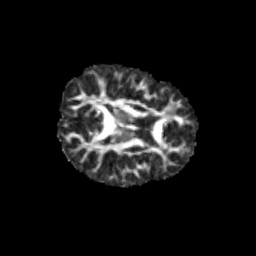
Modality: FA
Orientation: axial
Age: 10
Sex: female
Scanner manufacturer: siemens
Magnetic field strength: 3 T
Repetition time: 3.8 s
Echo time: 0.07 s